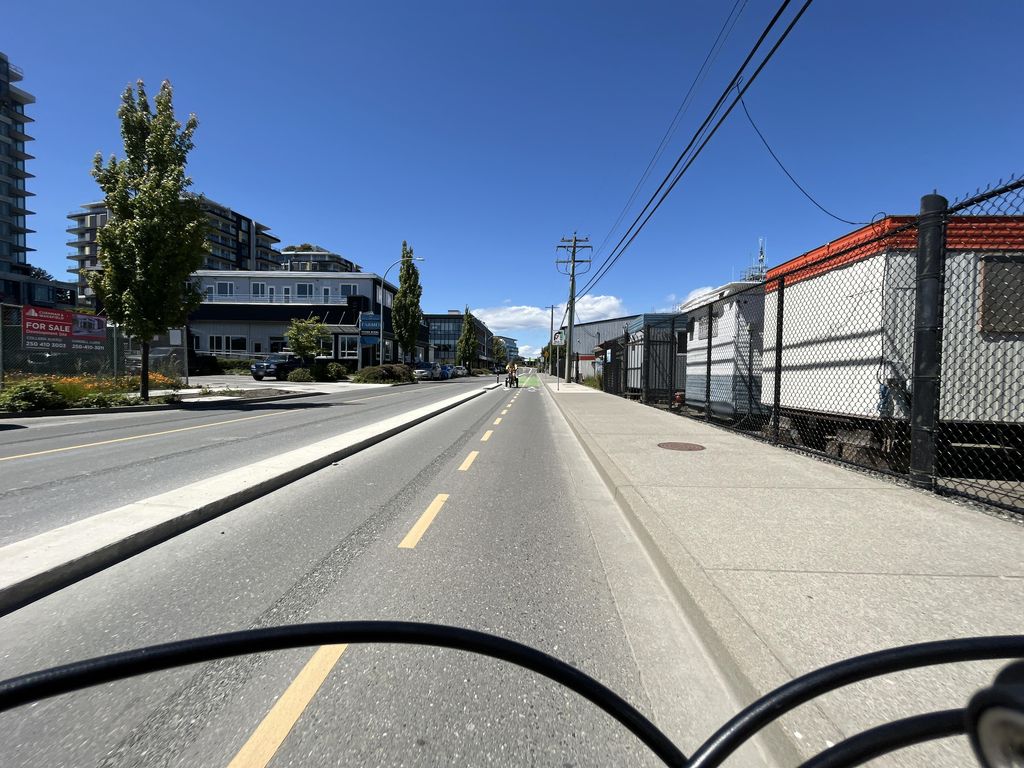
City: victoria